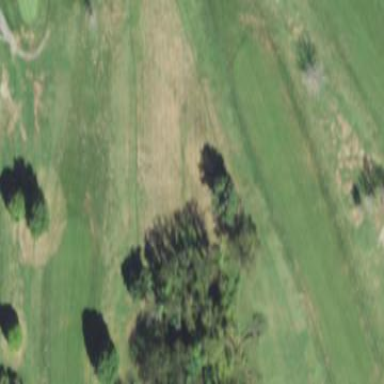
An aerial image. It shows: Rough area on grassy golf course.